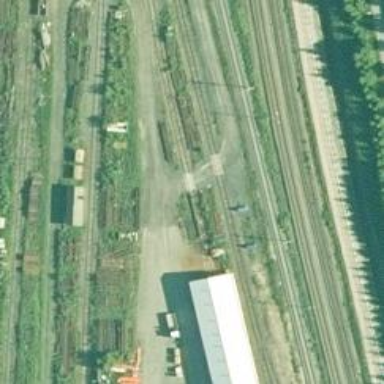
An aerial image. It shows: Wedge used for railway derailment.